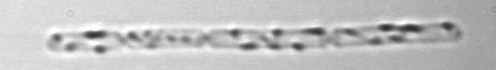
Label: Cerataulina_pelagica